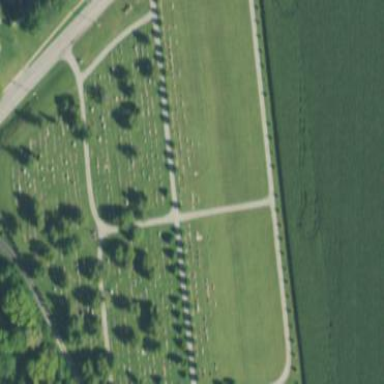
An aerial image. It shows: Graveyard.